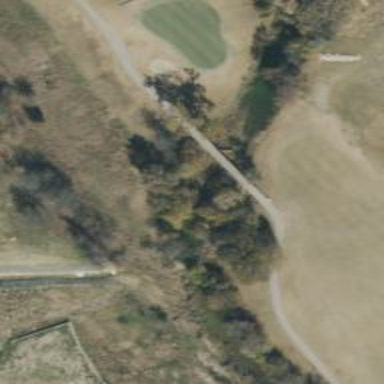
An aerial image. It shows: Service road on bridge designed for golf cartpath.